Question: this is a part of my code :
'''
listNumber1 = new JList();
listNumber1.setListData(numbers);
listNumber1.setVisibleRowCount(5);
scroll1 = new JScrollPane(listNumber1);
scroll1.setPreferredSize(new Dimension(50,100));
listOperations = new JList();
listOperations.setListData(operations);
listOperations.setVisibleRowCount(5);
scroll2 = new JScrollPane(listOperations);
scroll2.setPreferredSize(new Dimension(50,100));
listNumber2 = new JList();
listNumber2.setListData(numbers);
listNumber2.setVisibleRowCount(5);
scroll3 = new JScrollPane(listNumber2);
scroll3.setPreferredSize(new Dimension(50,100));
'''

How to increase the vertical between , and to be like the middle JList in the picture
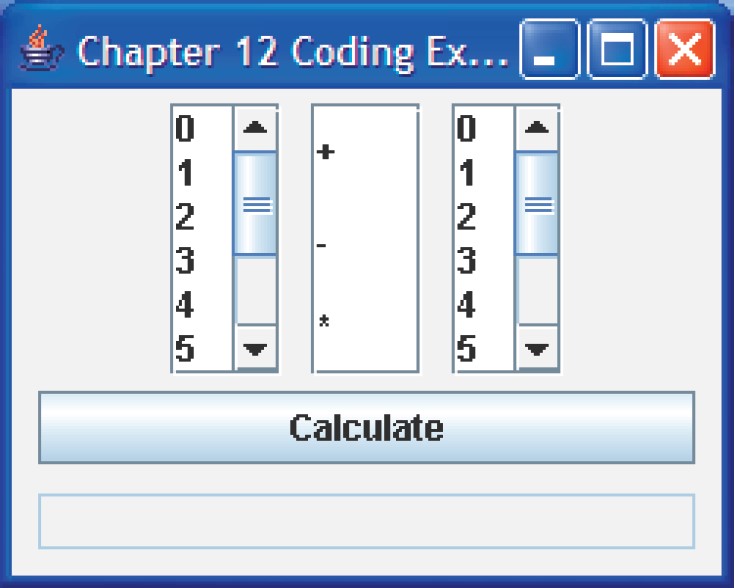
Answer: In the light of camickr answer :
To increase a cell height :
'''
list.setFixedCellHeight(Hight );
'''
for the Question will give a good result :
'''
listOperations.setFixedCellHeight(30);
'''